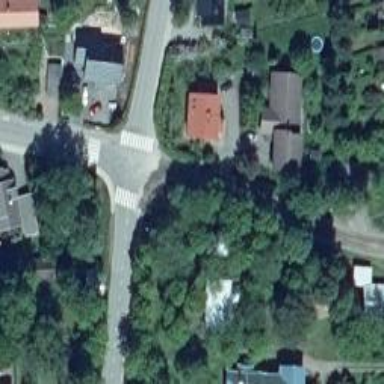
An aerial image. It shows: Uncontrolled crossing on the road.